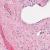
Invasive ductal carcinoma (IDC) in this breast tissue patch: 0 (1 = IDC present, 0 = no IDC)